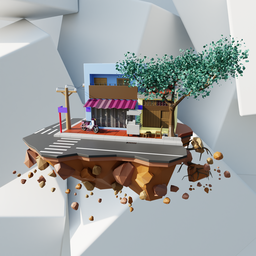
Label: architecture